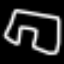
Label: pants